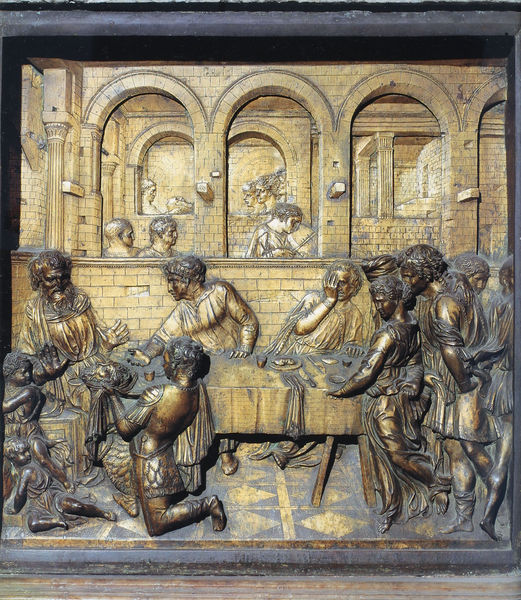
Titel: Gastmahl des Herodes
Künstler: Donatello
Standort: Siena, Baptisterium (EU - I - Toskana)
Schlagwörter: mann, umhang, frauen, menschen, sitzen, fenster, frau, männer, pfeiler, säule, säulen, tisch, tür, alt, gelage, architektur, bibel, diener, messer, schale, teller, kirche, boden, gewand, gold, decke, kind, relief, bogen, perspektive, rundbogen, essen, tafel, bronze, plastik, bögen, antike, knien, mahl, arkaden, rom, tischgesellschaft, mittelalter, unfall, florenz, griechenland, putten, kupferstich, gasthaus, speisung, baptisterium, stolpern, badehaus